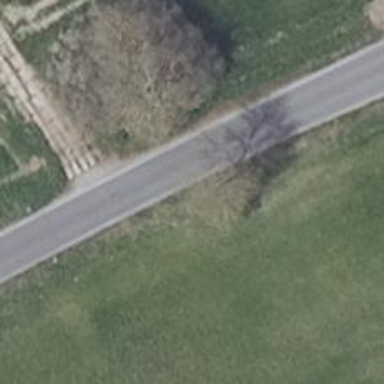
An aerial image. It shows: Deciduous broadleaved tree.